Here is the time-frequency representation (spectrogram) of a rolling-element bearing's vibration measurement. Classify the bearing condition as one of: normal, inner_race, outer_race, ball.
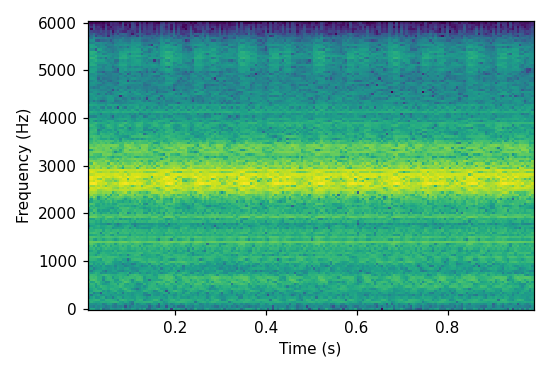
Answer: outer_race